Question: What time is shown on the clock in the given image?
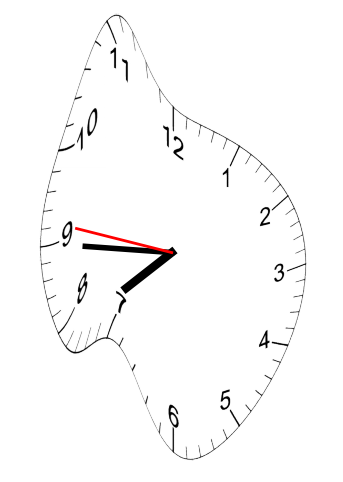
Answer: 07:44:46